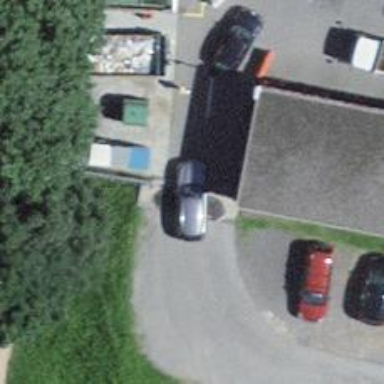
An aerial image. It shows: Gate.